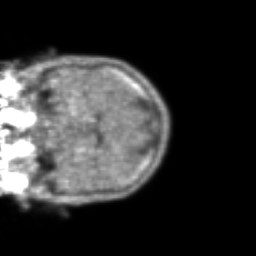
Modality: PET
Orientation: coronal
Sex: female
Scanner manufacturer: ge